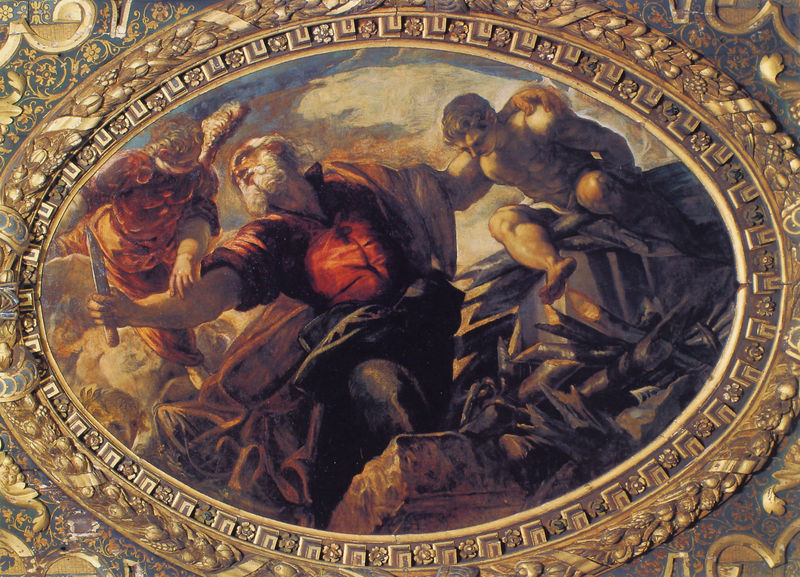
Titel: Deckenmalerei des Sala superiore
Künstler: Jacopo Tintoretto
Standort: Venedig, San Rocco (EU - I - Venetien)
Schlagwörter: blau, gemälde, gott, himmel, mann, wolken, menschen, männer, tisch, weiss, blick, rot, wolke, ornament, alt, bart, messer, rahmen, stein, bild, gold, decke, oval, rund, engel, jungen, ornamente, verzierung, stuck, junge, moses, medaillon, glaube, kreuz, mythologie, jüngling, dolch, opfer, fresko, ähren, sohn, deckenmalerei, abraham